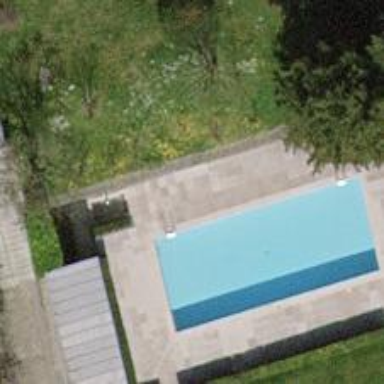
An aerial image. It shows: Swimming pool located in leisure land.